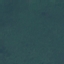
Land use / land cover: Forest